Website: apple
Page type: address-validator
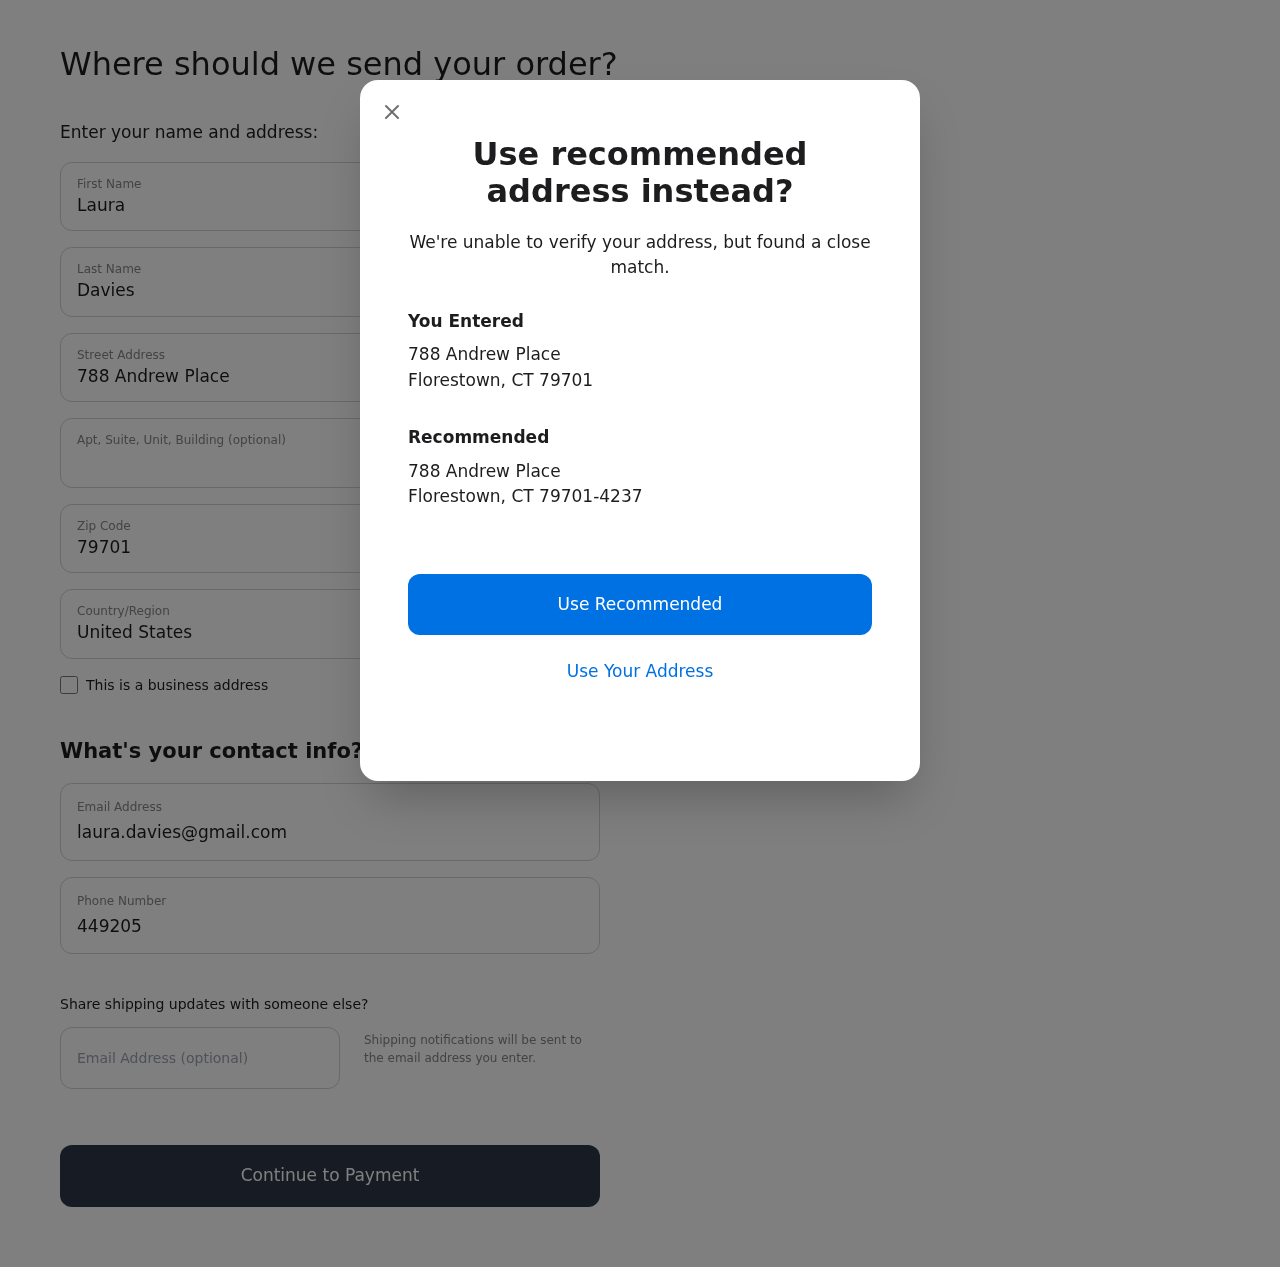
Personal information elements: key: PII_CITY
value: Florestown
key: PII_COUNTRY
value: United States
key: PII_EMAIL
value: laura.davies@gmail.com
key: PII_FIRSTNAME
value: Laura
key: PII_GIFT_EMAIL
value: tammyhayes@yahoo.com
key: PII_LASTNAME
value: Davies
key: PII_PHONE
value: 4492057645
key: PII_POSTCODE
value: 79701
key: PII_POSTCODE_FULL
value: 79701-4237
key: PII_STATE_ABBR
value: CT
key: PII_STREET
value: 788 Andrew Place
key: PII_CITY2
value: Florestown
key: PII_STATE_ABBR2
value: CT